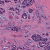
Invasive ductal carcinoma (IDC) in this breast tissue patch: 1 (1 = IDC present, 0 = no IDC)